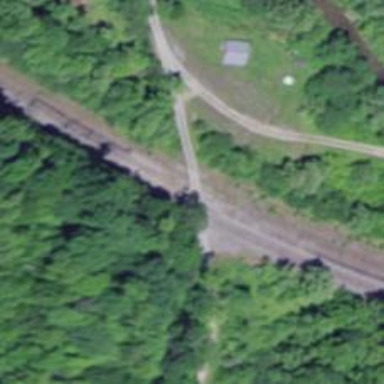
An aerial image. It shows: Level crossing along the railway.